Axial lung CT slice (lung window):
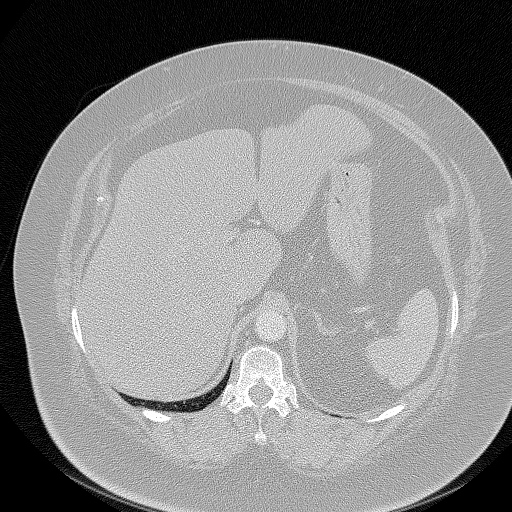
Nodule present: no